Question: I have a very simple web view project which just loads a website. There is a bug though, the website content is showing in the status bar if I scroll down.

I read that this is because the background color of the ViewController is set to be transparent, how can I change it to another color?
I tried it like this:
'''
let color = UIColor.black;
self.view.backgroundColor = color
'''
But nothing changes
Whole Code:
'''
import UIKit
import WebKit
class ViewController: UIViewController, WKNavigationDelegate {
@IBOutlet var webView: WKWebView!
override func viewDidLoad() {
super.viewDidLoad()
// 1 The webView loads the url using an URLRequest object.
let url = URL(string: "https://www.blizz-z.de/")!
webView.load(URLRequest(url: url))
// 2 A refresh item is added to the toolbar which will refresh the current webpage.
let refresh = UIBarButtonItem(
barButtonSystemItem: .refresh,
target: webView,
action: #selector(webView.reload)
)
toolbarItems = [refresh]
navigationController?.isToolbarHidden = true
navigationController?.isNavigationBarHidden = true
}
override func loadView() {
webView = WKWebView()
webView.navigationDelegate = self
view = webView
let color = UIColor.black;
self.view.backgroundColor = color
}
func webView(_ webView: WKWebView, didFinish navigation: WKNavigation!) {
title = webView.title
}
}
'''
I could just disable the status bar with the following code to fix the bug, but I try to keep it:
'''
override var prefersStatusBarHidden: Bool {
return true
}
'''
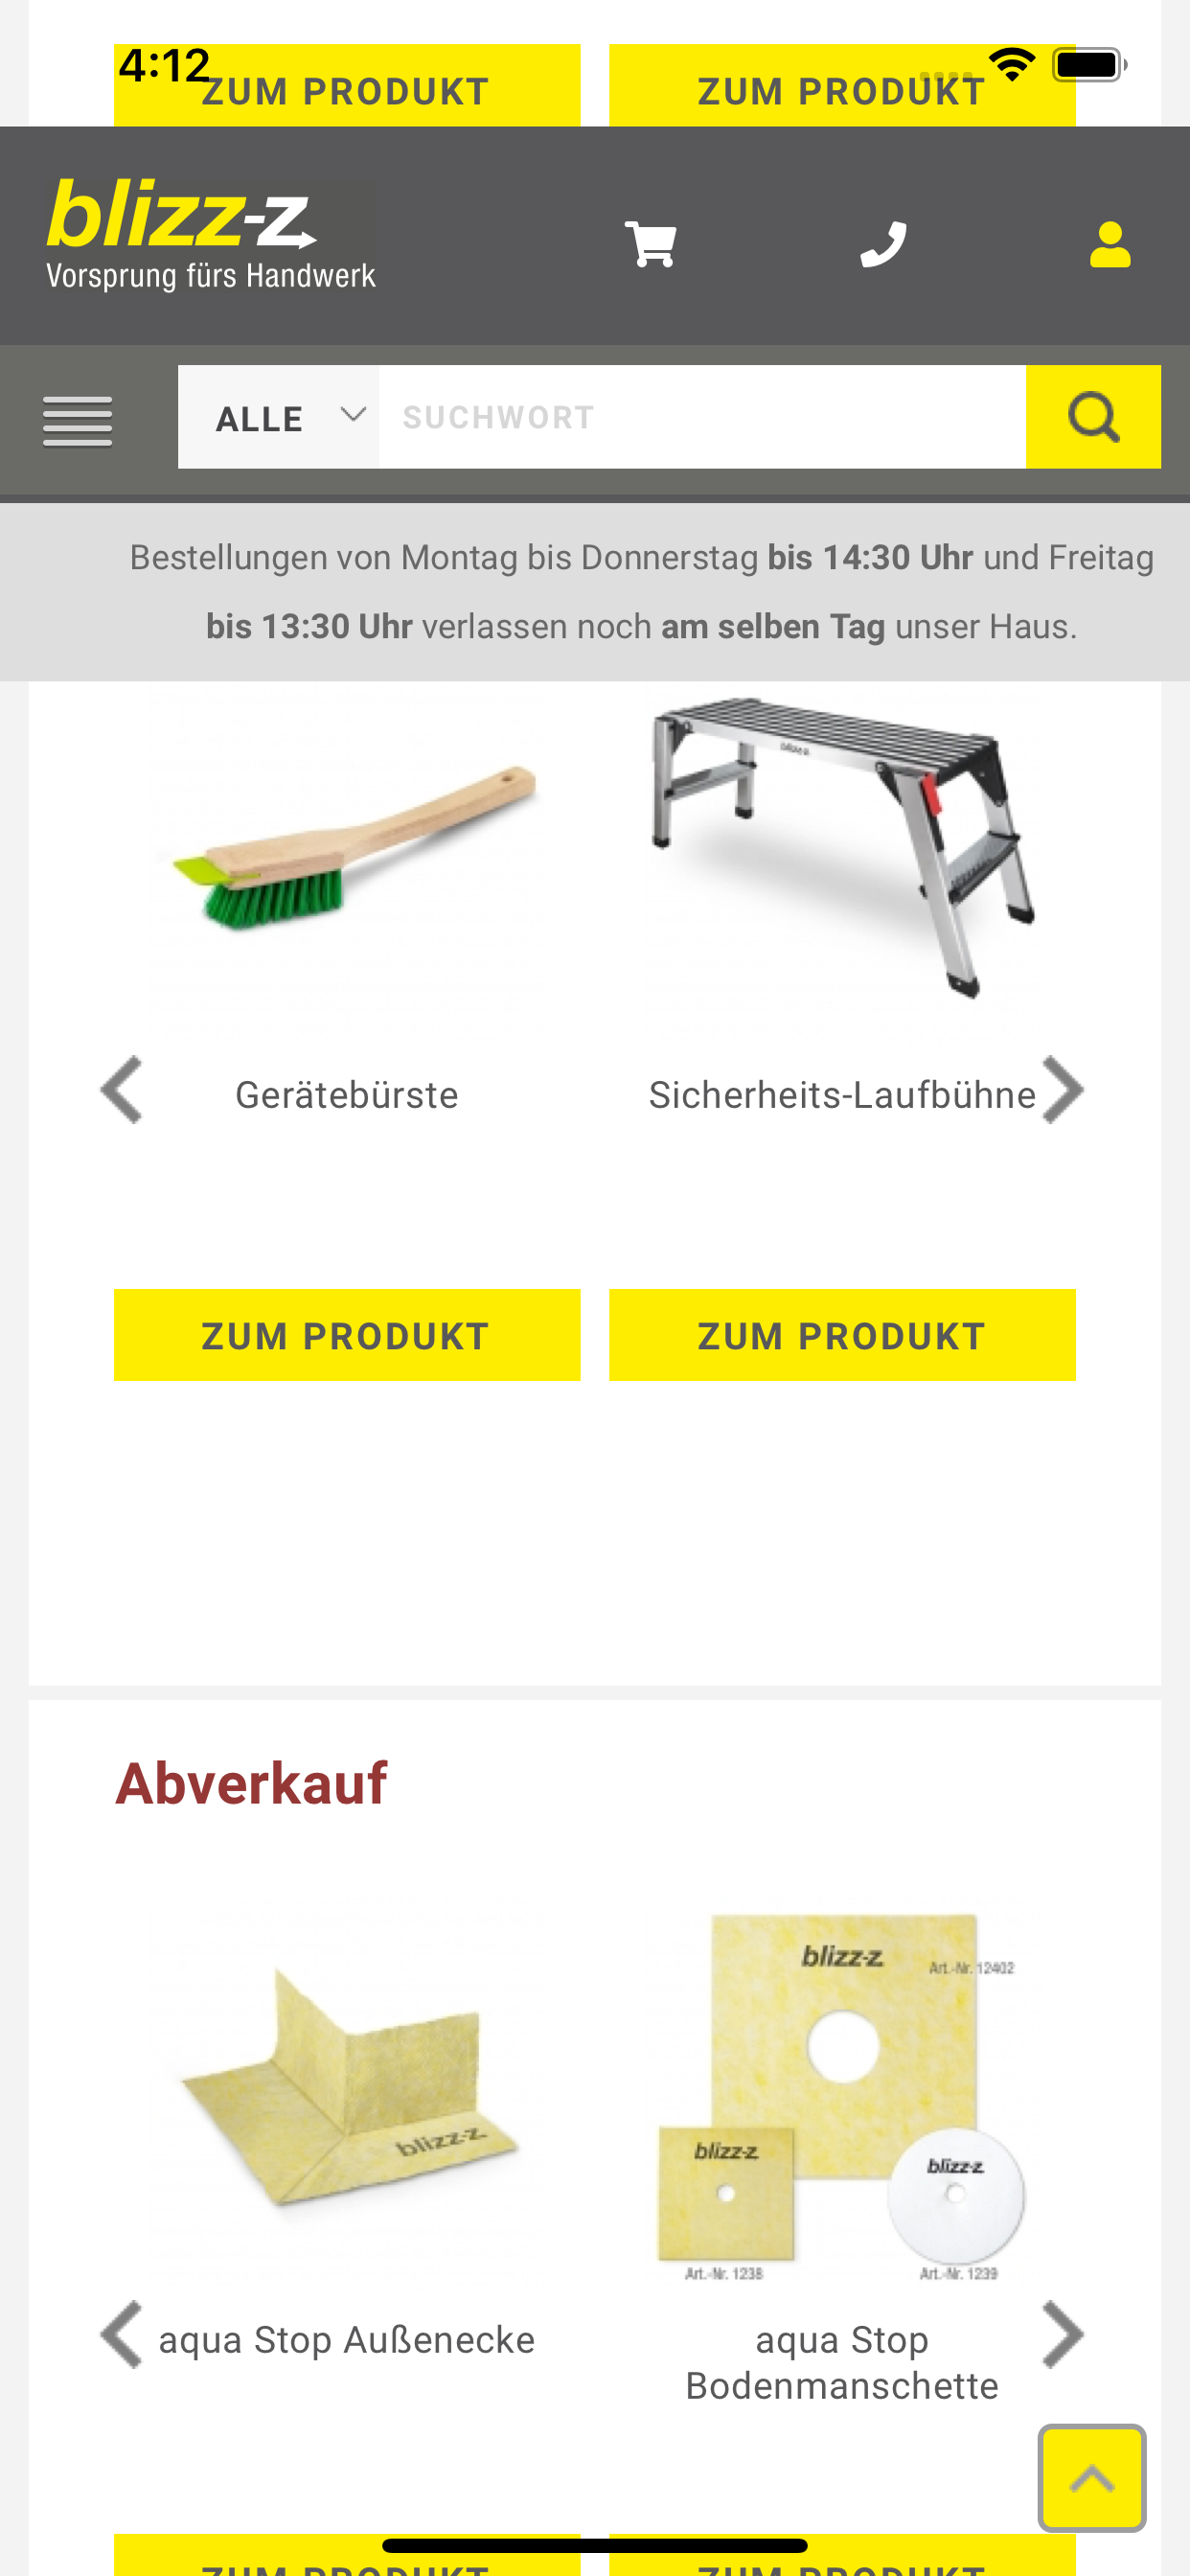
Answer: '''
class ViewController: UIViewController {
override func viewDidLoad() {
super.viewDidLoad()
let height = UIScreen.main.bounds.height
let width = UIScreen.main.bounds.width
let webView = WKWebView(frame: CGRect(x: 0, y: 0, width: width, height: height))
webView.load(URLRequest(url: (URL(string: "https://www.blizz-z.de/")!)))
view.addSubview(webView)
UIApplication.shared.statusBarView?.backgroundColor = #colorLiteral(red: <PHONE>, green: <PHONE>, blue: <PHONE>, alpha: 1)
}
}
extension UIApplication {
var statusBarView: UIView? {
if responds(to: Selector("statusBar")) {
return value(forKey: "statusBar") as? UIView
}
return nil
}
}
'''